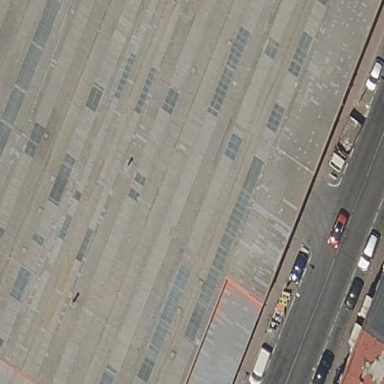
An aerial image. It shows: Warehouse.